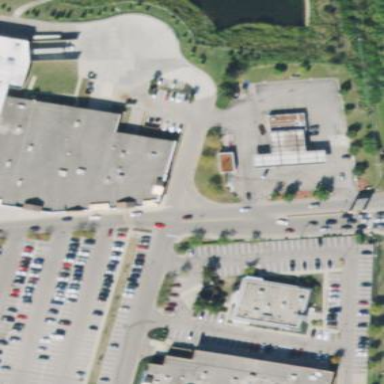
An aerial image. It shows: Retail building.